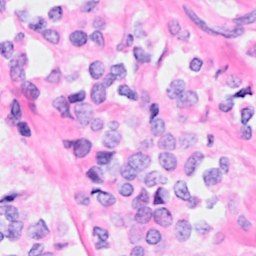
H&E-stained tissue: Breast